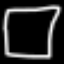
Label: square